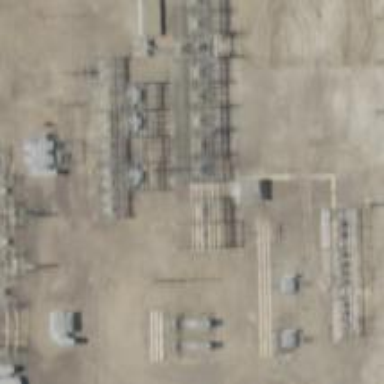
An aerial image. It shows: Substation with power equipment.